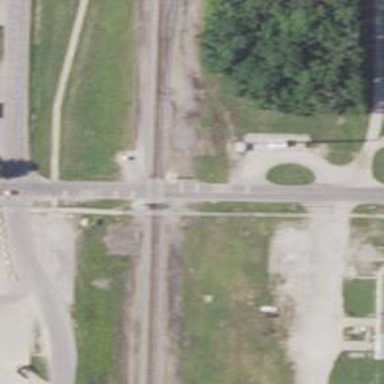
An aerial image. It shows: Crossing for the railway.